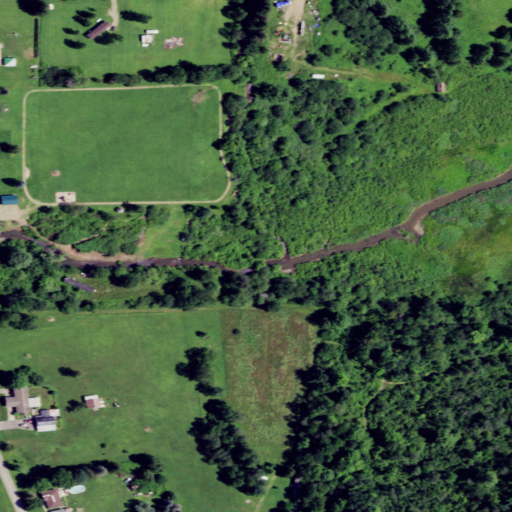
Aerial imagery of valley in New York named Hunt Creek containing pasture, deciduous forest, woody wetlands, mixed forest, open development, herbaceous wetlands, low intensity development, medium intensity development, and shrub